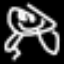
Label: frog